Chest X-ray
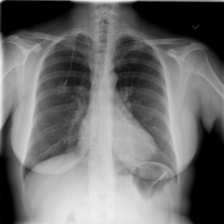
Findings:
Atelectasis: negative
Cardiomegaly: negative
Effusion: negative
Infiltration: negative
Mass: negative
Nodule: negative
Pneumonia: negative
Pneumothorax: negative
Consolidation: negative
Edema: negative
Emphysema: negative
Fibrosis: negative
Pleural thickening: negative
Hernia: negative